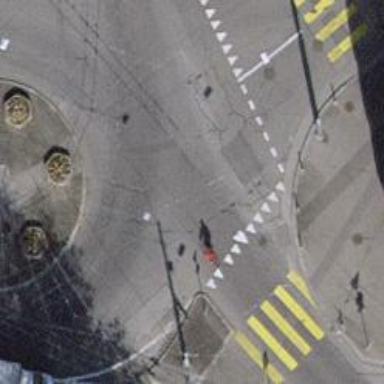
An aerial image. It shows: Tertiary road with asphalt surface leading to roundabout. The road has trolley wires.